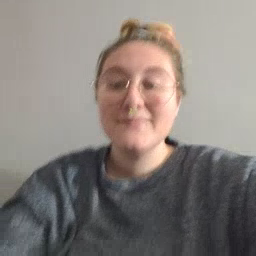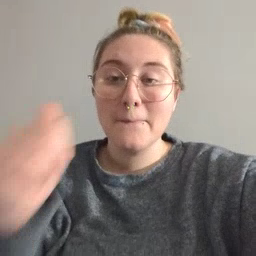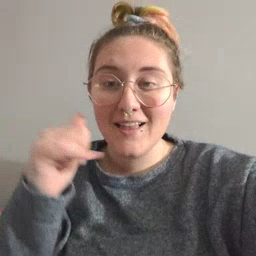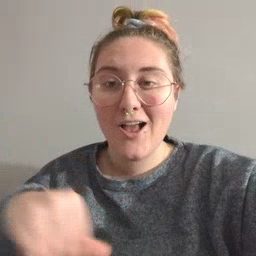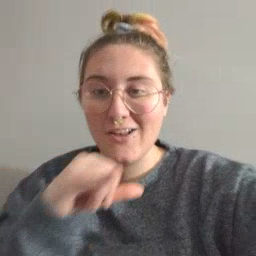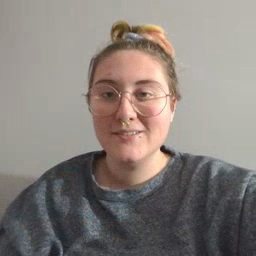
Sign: backyard